Электрическая цепь состоит из конденсатора емкостью $C$, идеальных диодов $D_{1}$ и $D_{2}$ и катушек с индуктивностями $L_{1}$ и $L_{2}=4 L_{1}$. В начальный момент ключ разомкнут, а конденсатор заряжен до напряжения $V_{0}$ (см. рисунок).
Найдите зависимость силы тока через катушку $L_{2}$ от времени после замыкания ключа и постройте график этой зависимости.
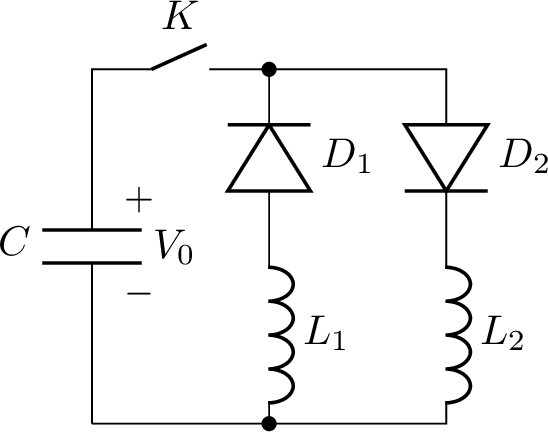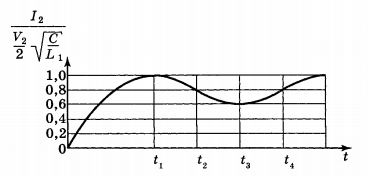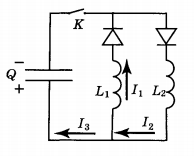
Решение: Сразу после замыкания ключа $K$ конденсатор будет разряжаться через катушку $L_{2}$. Зависимость силы тока $I_{2}(t)$ от времени будет иметь вид: $$ I_{2}(t)=V_{0} \sqrt{\frac{C}{L_{2}}} \cdot \sin \omega_{01} t=\frac{V_{0}}{2} \sqrt{\frac{C}{L_{1}}} \sin \omega_{01} t, \quad (1) $$ где $\omega_{01}=1 / \sqrt{L_{2} C}=1 /\left(2 \sqrt{L_{1} C}\right)$ — собственная частота $L_{2} C$-контура. Эта зависимость будет иметь место при $0 \leq t \leq \pi \sqrt{L_{1} C}$. Рассмотрим теперь характер изменения тока $I_{2}$ после того, как он достигнет максимального значения. Для произвольного момента времени положительные направления токов изображены на рисунке ниже.  Запишем закон Ома для контура, включающего обе катушки: $$ L_{1} \frac{d I_{1}}{d t}+L_{2} \frac{d I_{2}}{d t}=0. $$ Отсюда следует, что $L_{1} I_{1}+L_{2} I_{2}=\operatorname{const}$. Константа, очевидно, равна $V_{0} \sqrt{L_{2} C}$. Из первого правила Кирхгофа следует, что $I_{2}=I_{1}+I_{3}$. Для контура, в который входят катушка $L_{2}$ и конденсатор $C$, можно записать: $$ L_{2} \frac{d I_{2}}{d t}+\frac{q}{C}=0. $$ Продифференцируем это выражение по времени: $$ L_{2} \frac{d^{2} I_{2}}{d t^{2}}+\frac{1}{C} \frac{d q}{d t}=0. \quad (2) $$ Поскольку $\frac{d q}{d t}=I_{3}$, a $I_{3}=I_{2}-I_{1}=I_{2}+\frac{L_{2}}{L_{1}} I_{2}-\frac{V_{0}}{L_{1}} \sqrt{L_{2} C}$, уравнение $(2)$ можно переписать в следующем виде: $$ \frac{d^{2} I_{2}}{d t^{2}}+\frac{L_{1}+L_{2}}{L_{1} L_{2} C} I_{2}=\frac{V_{0}}{L_{1} \sqrt{L_{2} C}}. \quad (3) $$ Собственная частота контура $\omega_{02}=\sqrt{\frac{L_{1}+L_{2}}{L_{1} L_{2} C}}=\frac{1}{2} \sqrt{\frac{5}{L_{1} C}}$. Решение уравнения $(3)$ ищем в виде: $$ I_{2}=A \cos \left(\omega_{02} t\right)+B \sin \left(\omega_{02} t\right)+\frac{V_{0} \sqrt{L_{2} C}}{L_{1}+L_{2}}. $$ Константы $A$ и $B$ находим из начальных условий: при $t=0$ сила тока в катушке $L_{2}$ максимальна и равна $V_{0} \sqrt{\frac{C}{L_{2}}}$, а производная $\frac{d I_{2}}{d t}=0$. Окончательно: $$ A=V_{0} \sqrt{\frac{C}{L_{2}}} \frac{L_{1}}{L_{1}+L_{2}}, B=0. $$ Отсюда $$ I_{2}(t)=V_{0} \sqrt{\frac{C}{L_{2}}} \frac{L_{1}}{L_{1}+L_{2}}\left[\cos \left(\omega_{02} t\right)+\frac{L_{2}}{L_{1}}\right]. \quad (4) $$ С учетом, что $L_{2}=4 L_{1}$, получим: $I_{2}(t)=\frac{V_{0}}{10} \sqrt{\frac{C}{L_{1}}}\left[\cos \left(\omega_{02} t\right)+4\right]$.  Зависимость $I_{2}(t)$ изображена на рисунке выше, где $t_{1}=\pi \sqrt{L_{1} C}$, $t_{2}=\pi \sqrt{L_{1} C}\left(1+\frac{1}{\sqrt{5}}\right)$, $t_{3}=\pi \sqrt{L_{1} C}\left(1+\frac{2}{\sqrt{5}}\right)$, $t_{4}=\pi \sqrt{L_{1} C}\left(1+\frac{3}{\sqrt{5}}\right)$.
Ответ: $$ I_{2}(t)=\frac{V_{0}}{10} \sqrt{\frac{C}{L_{1}}}\left[\cos \left(\omega_{02} t\right)+4\right]. $$
Темы:
T, Электричество, Цепи, Диод, Цепь с конденсатором, Цепь с катушкой, Всероссийские, Электрические цепи